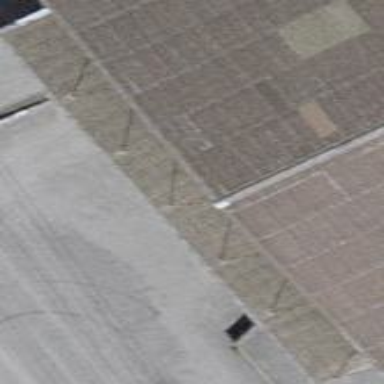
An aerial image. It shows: View of roof of building.